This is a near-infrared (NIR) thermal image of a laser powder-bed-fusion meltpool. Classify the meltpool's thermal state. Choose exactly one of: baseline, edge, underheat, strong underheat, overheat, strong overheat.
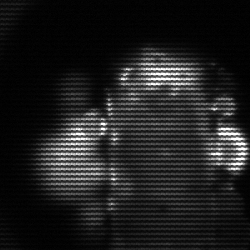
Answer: strong underheat